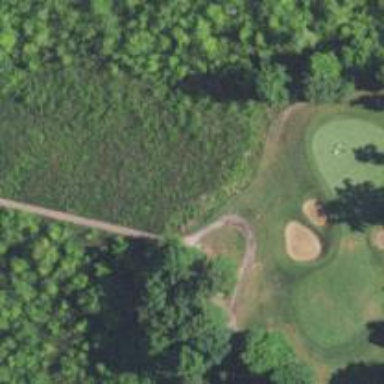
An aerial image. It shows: Golf cartpath that is also road path.